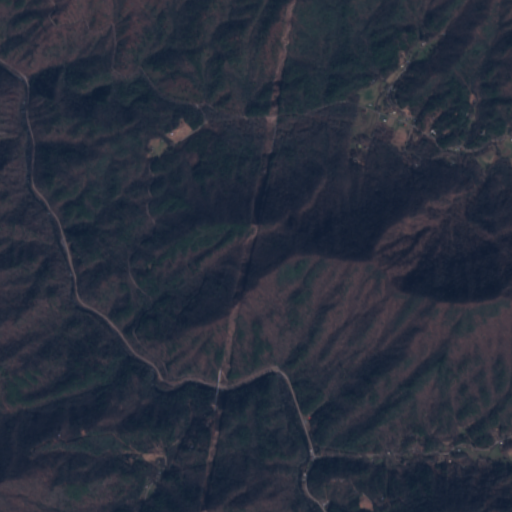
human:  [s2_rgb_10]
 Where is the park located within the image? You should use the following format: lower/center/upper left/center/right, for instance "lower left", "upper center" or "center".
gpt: The park is located in the lower right of the image.
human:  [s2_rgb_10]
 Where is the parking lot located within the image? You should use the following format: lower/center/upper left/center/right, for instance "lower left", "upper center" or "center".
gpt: The parking lot is located in the upper left of the image.
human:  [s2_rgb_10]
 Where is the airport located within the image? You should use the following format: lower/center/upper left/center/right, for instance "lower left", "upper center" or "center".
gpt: There is no airport in the image.